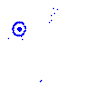
Particle: pion